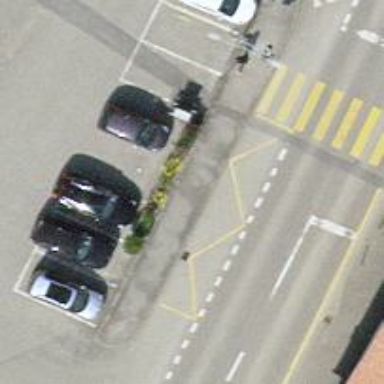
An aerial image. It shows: Parking area with surface.